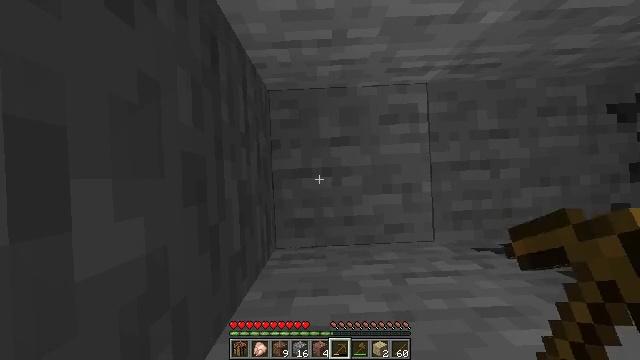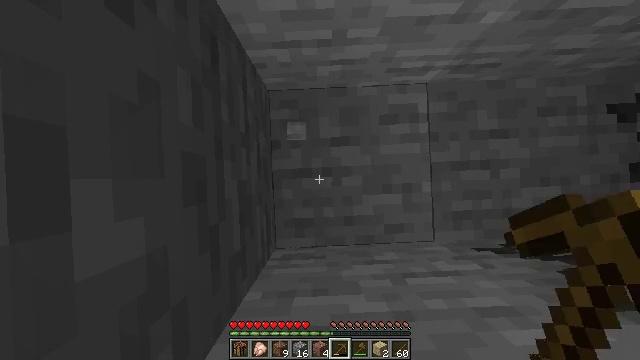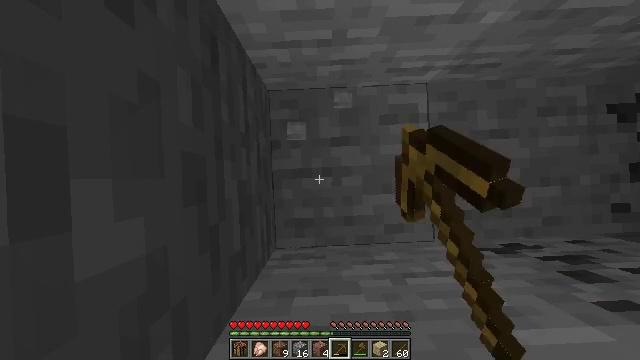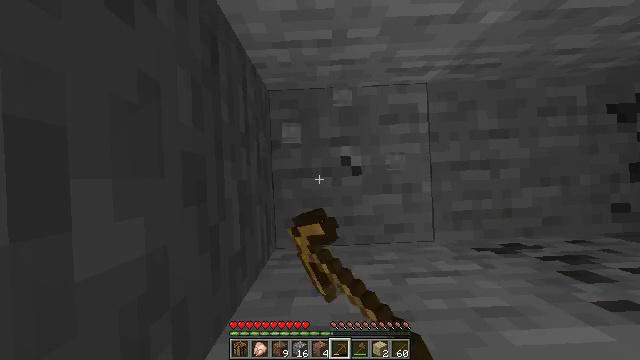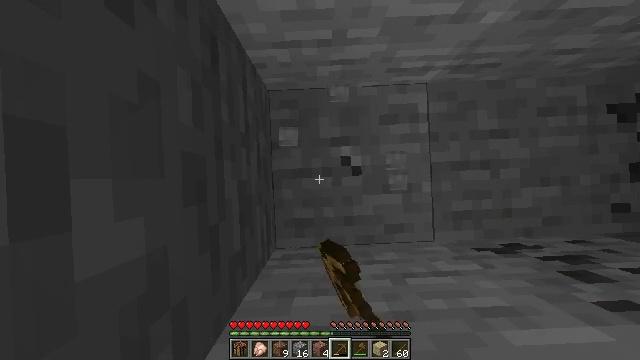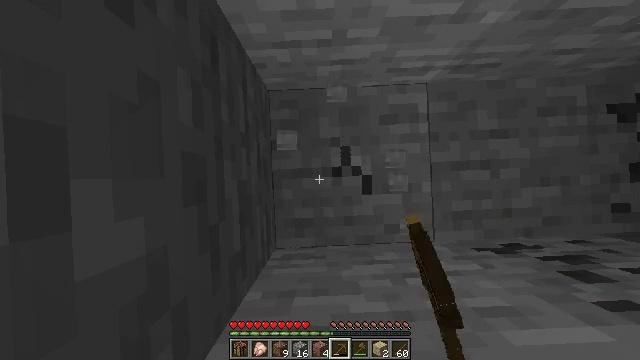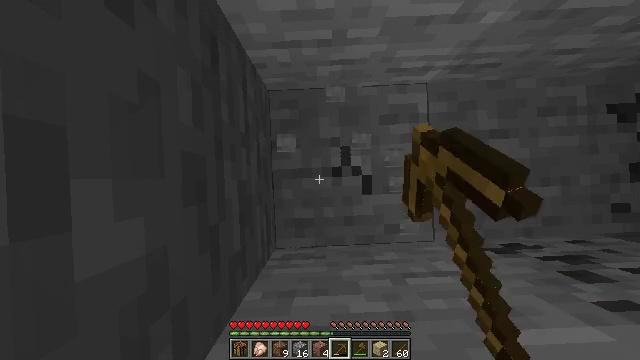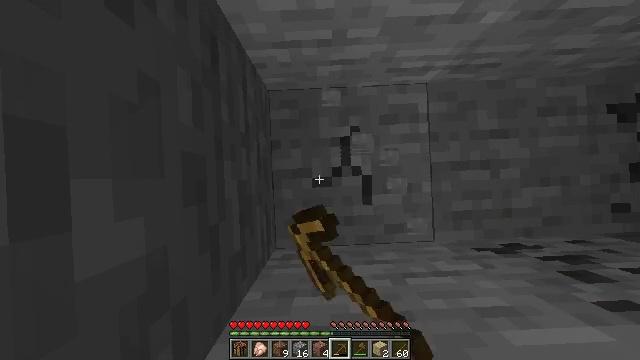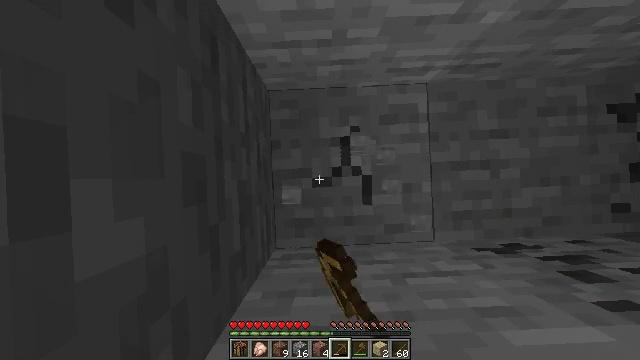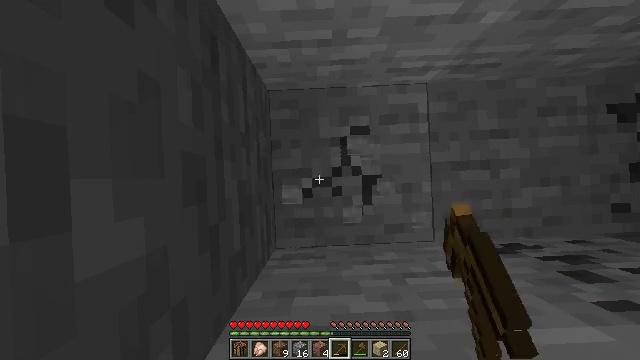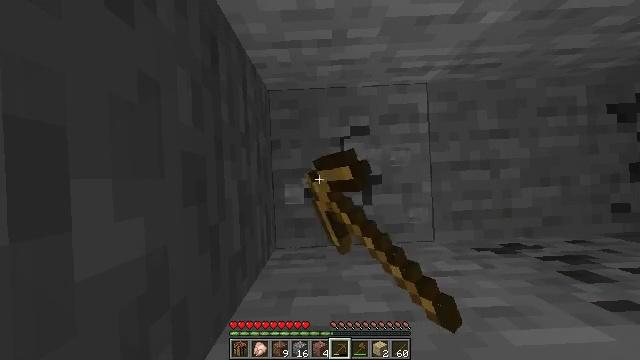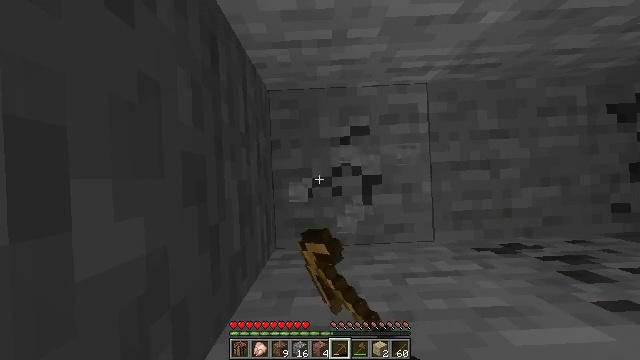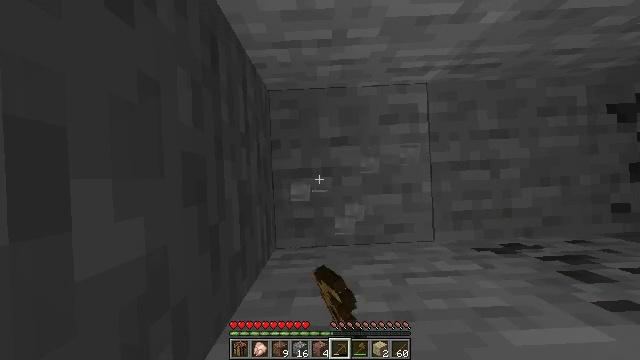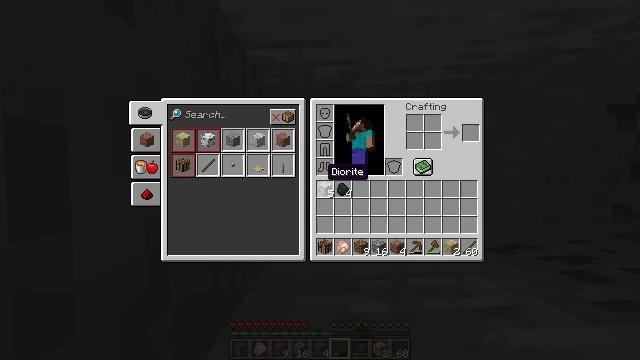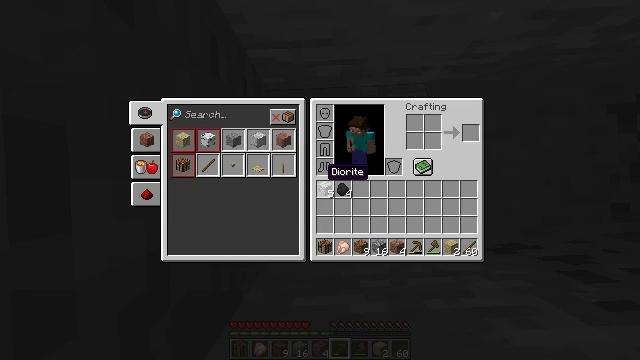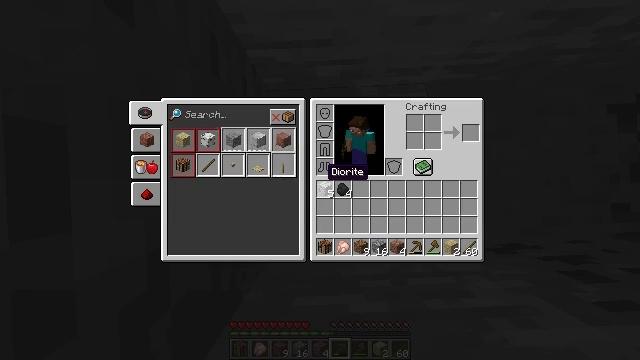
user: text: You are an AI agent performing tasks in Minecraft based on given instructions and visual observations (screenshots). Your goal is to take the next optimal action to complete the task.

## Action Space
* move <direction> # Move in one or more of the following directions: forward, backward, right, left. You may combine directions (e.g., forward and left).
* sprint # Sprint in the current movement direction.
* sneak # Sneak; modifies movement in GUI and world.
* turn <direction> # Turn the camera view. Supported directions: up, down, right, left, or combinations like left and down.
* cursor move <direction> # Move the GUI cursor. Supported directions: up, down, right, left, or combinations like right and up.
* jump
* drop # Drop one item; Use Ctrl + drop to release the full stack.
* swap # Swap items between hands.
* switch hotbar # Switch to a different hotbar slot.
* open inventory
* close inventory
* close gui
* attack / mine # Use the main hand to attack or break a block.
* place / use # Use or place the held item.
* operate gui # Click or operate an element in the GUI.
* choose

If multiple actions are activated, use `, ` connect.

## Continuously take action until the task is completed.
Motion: motion action
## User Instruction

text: Extract coal from the ore block.
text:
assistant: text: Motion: attack / mine
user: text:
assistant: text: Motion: attack / mine
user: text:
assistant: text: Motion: attack / mine
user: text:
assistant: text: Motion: attack / mine
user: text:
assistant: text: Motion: attack / mine
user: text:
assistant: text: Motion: attack / mine
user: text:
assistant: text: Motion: attack / mine
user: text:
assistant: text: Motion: attack / mine
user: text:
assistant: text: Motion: attack / mine
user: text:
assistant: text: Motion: attack / mine
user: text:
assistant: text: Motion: attack / mine
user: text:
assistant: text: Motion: no_op
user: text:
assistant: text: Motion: open inventory
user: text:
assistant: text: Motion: open inventory
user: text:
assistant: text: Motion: open inventory
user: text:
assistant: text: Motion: no_op
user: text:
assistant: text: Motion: no_op
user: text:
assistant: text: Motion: no_op
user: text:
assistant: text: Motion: no_op
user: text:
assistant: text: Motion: no_op
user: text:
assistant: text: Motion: no_op
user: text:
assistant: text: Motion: no_op
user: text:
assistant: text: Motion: no_op
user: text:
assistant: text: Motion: no_op
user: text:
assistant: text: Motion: no_op
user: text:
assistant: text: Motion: no_op
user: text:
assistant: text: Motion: no_op
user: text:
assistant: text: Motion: no_op
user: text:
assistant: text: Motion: no_op
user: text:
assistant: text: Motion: no_op